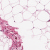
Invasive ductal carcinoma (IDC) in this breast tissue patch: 0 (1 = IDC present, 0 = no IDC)